Question: I have an action sheet that I am displaying in landscape mode.
'''
sheet2 = [[[UIActionSheet alloc]
initWithTitle:@"
"
delegate:self
cancelButtonTitle: nil destructiveButtonTitle:nil
otherButtonTitles:NSLocalizedString(@"Merge", @"Merge button text"),NSLocalizedString(@"Refresh", @"Refresh button text"), nil]
autorelease];
'''
How do I set the frame of it so that it looks proper in my view? See I don't want this gap between the text and the buttons.
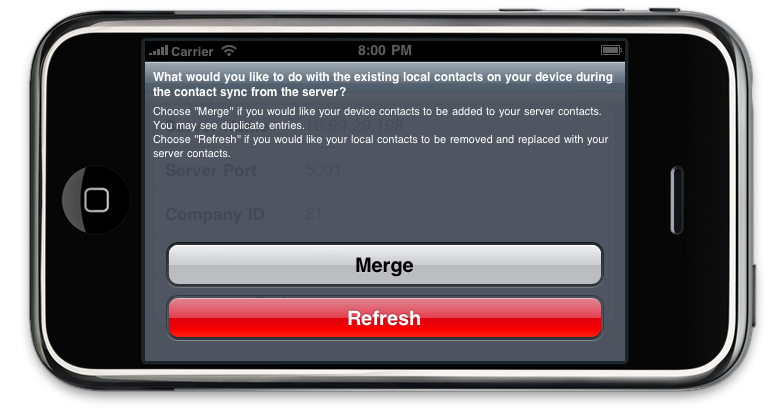
Answer: It would be helpful if you posted the actual code snippet along with that image, because that image and that code snippet are clearly not connected. UIActionSheets by default will only take up as much space as it needs, so removing those
's from the title should fix your problem (assuming they even exist in the code that generated that screenshot).
However, from a design perspective, you're probably just going in the wrong direction here overall. If you have to give that much explanation of the two options then you probably should just go ahead and use a new UIViewController so the user can see and read that info in properly sized text.
Or, if you give them enough information before they get to this UIActionSheet, then I would recommend making the button text more explicit. Something like "Replace Local Contacts" instead of "Refresh" and "Merge with Server Contacts" instead of just "Merge."